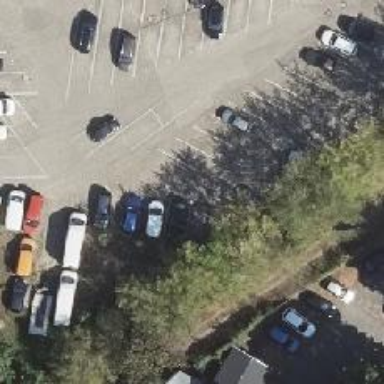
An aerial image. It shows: Parking aisle designated as service road.